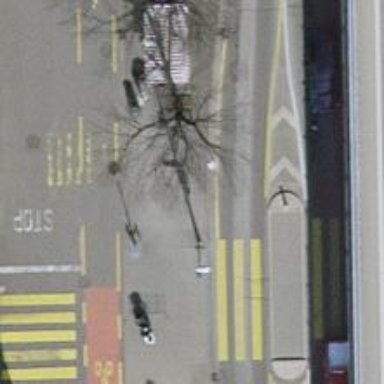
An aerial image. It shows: Bicycle repair station.